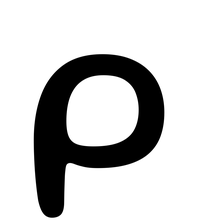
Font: Gluten_Regular